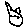
Label: cat